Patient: sex M, age 69
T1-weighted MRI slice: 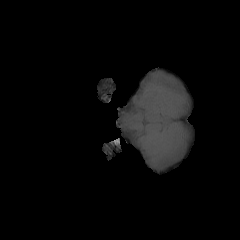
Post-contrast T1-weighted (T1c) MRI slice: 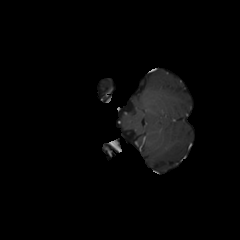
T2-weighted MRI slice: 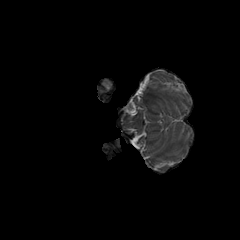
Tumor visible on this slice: no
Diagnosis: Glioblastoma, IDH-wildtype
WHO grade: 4